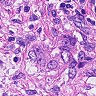
Metastatic tissue present: yes